Field crop: maize
Growth stage: 2
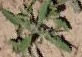
Species: atriplex